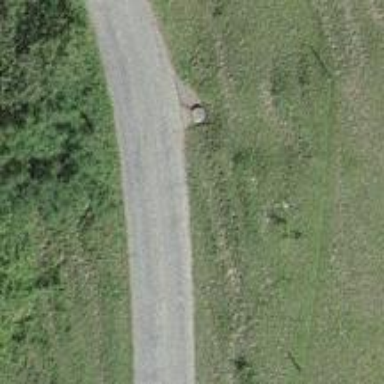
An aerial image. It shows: Unclassified road with asphalt surface.